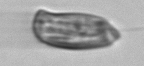
Label: Katodinium_or_Torodinium